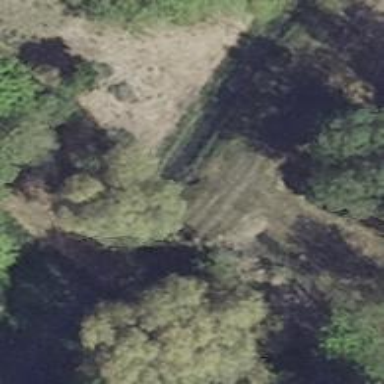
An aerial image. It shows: Abandoned railway.